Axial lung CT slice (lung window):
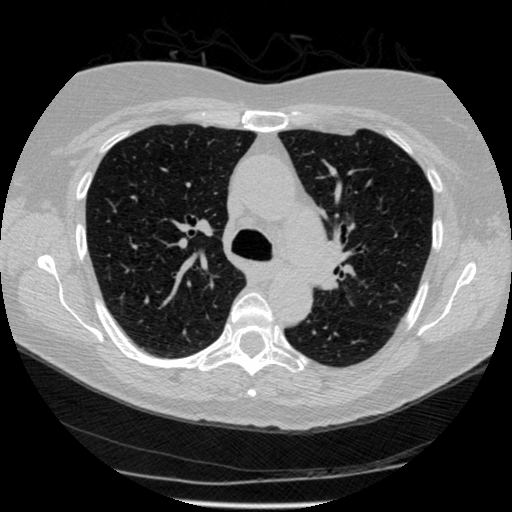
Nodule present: no